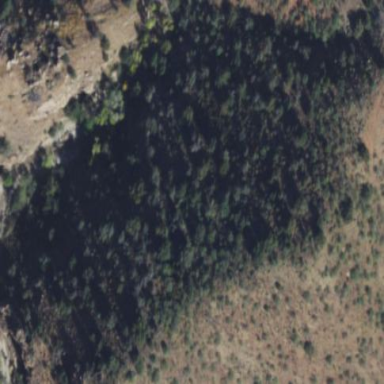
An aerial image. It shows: Lush woodland area covered with trees.